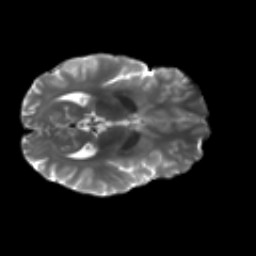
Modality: T2w
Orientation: axial
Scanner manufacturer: siemens
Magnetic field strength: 3 T
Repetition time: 4.16 s
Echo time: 0.0806 s